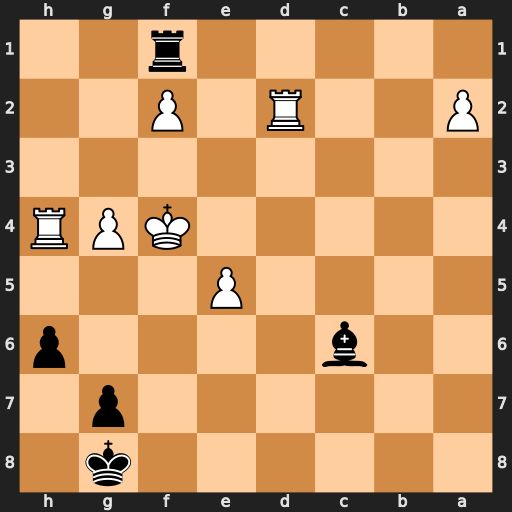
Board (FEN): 6k1/6p1/2b4p/4P3/5KPR/8/P2R1P2/5r2
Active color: b
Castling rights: -
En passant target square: -
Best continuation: g5+ Kf5 gxh4